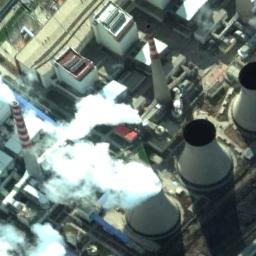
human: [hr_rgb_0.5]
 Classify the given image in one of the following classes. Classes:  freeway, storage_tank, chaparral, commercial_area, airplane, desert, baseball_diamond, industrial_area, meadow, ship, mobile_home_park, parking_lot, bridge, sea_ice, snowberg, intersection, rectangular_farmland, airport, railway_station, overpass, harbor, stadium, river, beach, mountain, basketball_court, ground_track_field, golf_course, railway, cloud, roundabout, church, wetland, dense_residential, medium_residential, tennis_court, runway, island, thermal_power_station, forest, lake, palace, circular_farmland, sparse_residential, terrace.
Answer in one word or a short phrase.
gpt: thermal_power_station